Question: I want to add a login page to an ASP.NET Framework site, but the compiler doesn't even load the view, instead throwing an error on the configuration.
The 'web.config' contains the following configuration:
'''
<authentication mode="Forms">
<forms loginUrl="/Login/Login"></forms>
</authentication>
'''
My 'LoginController' contains the following:
'''
public class LoginController : Controller
{
[HttpGet]
public ActionResult Login()
{
return View();
}
}
'''
But this is the error I receive:
> The configuration section 'authentication' cannot be read because it is missing a section declaration

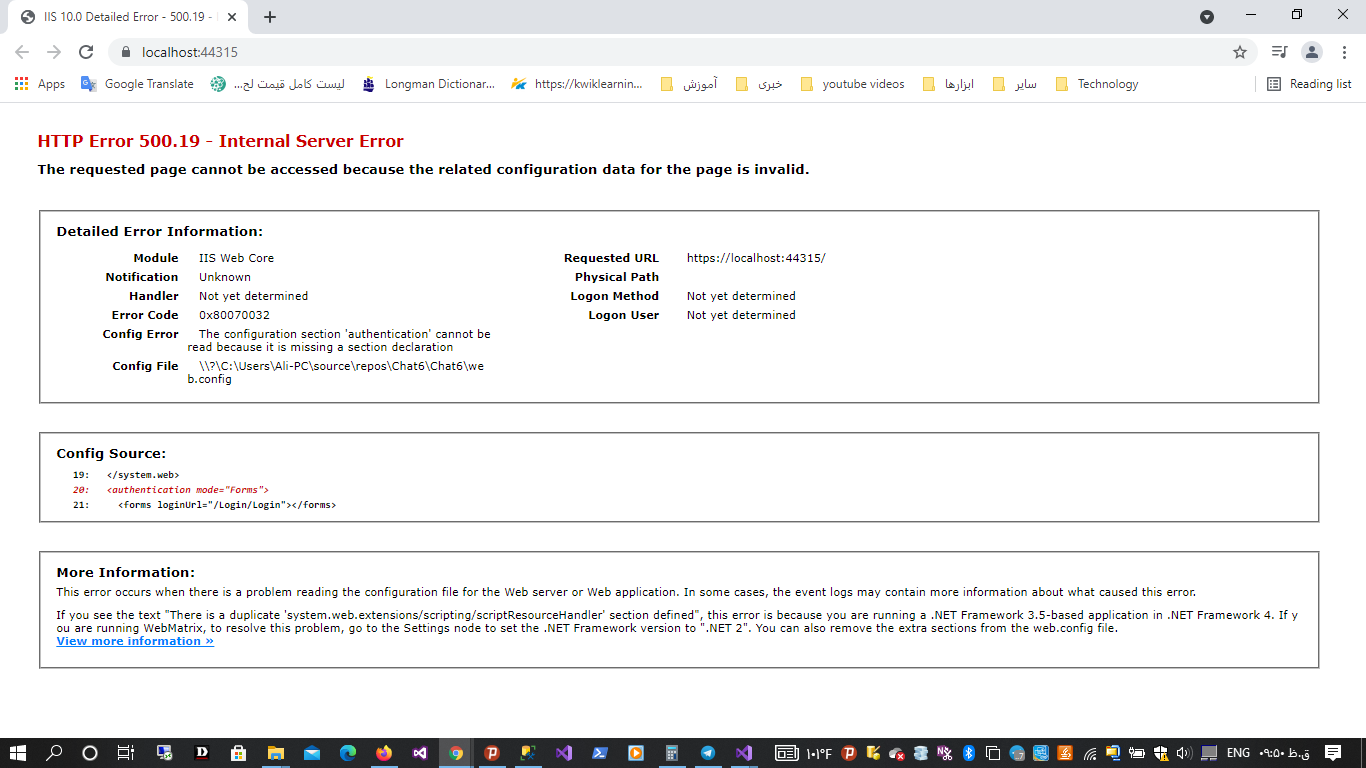
Answer: The '<authentication/>' element was first introduced in ASP.NET 2.0 as part of <URL>, which appears to be what you're trying to configure.
If so, it is expected under the '<system.web />' element (<URL>:
'''
<configuration>
<system.web>
<authentication mode="Forms">
<forms loginUrl="/Login/Login"></forms>
</authentication>
</system.web>
</configuration>
'''
You don't provide the full context for your 'web.config' file, but according to the screenshot of the error message, it appears as though you've inadvertently placed your '<authentication />' element as a of the '<system.web />' element, not as a .
The error message here certainly isn't intuitive. But placing the '<authentication />' element under the 'system.web' element should resolve your issue.
> Since Internet Information Server (IIS) 7, there is an '<authentication />' element located under the '<system.webServer />' element, under '<security/>' (<URL>. This is a used to configure IIS's authentication, and is independent of the ASP.NET Framework's Form-Based Authentication.